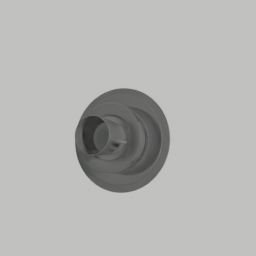
Label: tools